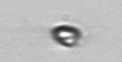
Label: Pyramimonas